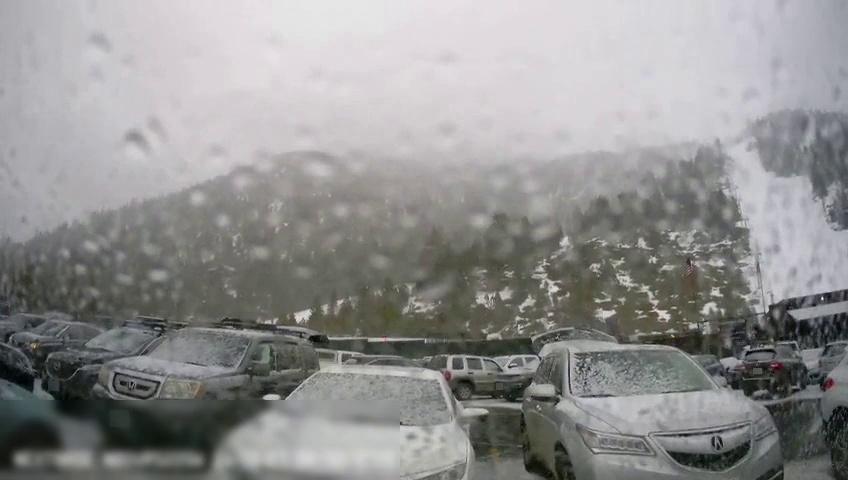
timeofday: Day
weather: Snowy
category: Drivable Space
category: Drivable Space
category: Vehicles | SUV
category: Vehicles | Car
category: Vehicles | SUV
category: Vehicles | SUV
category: Vehicles | Car
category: Vehicles | SUV
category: Vehicles | SUV
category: Vehicles | SUV
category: Vehicles | Car
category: Vehicles | Car
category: Vehicles | Car
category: Vehicles | SUV
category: Vehicles | Car
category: Vehicles | Car
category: Vehicles | Car
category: Vehicles | Car
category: Vehicles | Car
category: Vehicles | SUV
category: Vehicles | Car
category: Vehicles | SUV